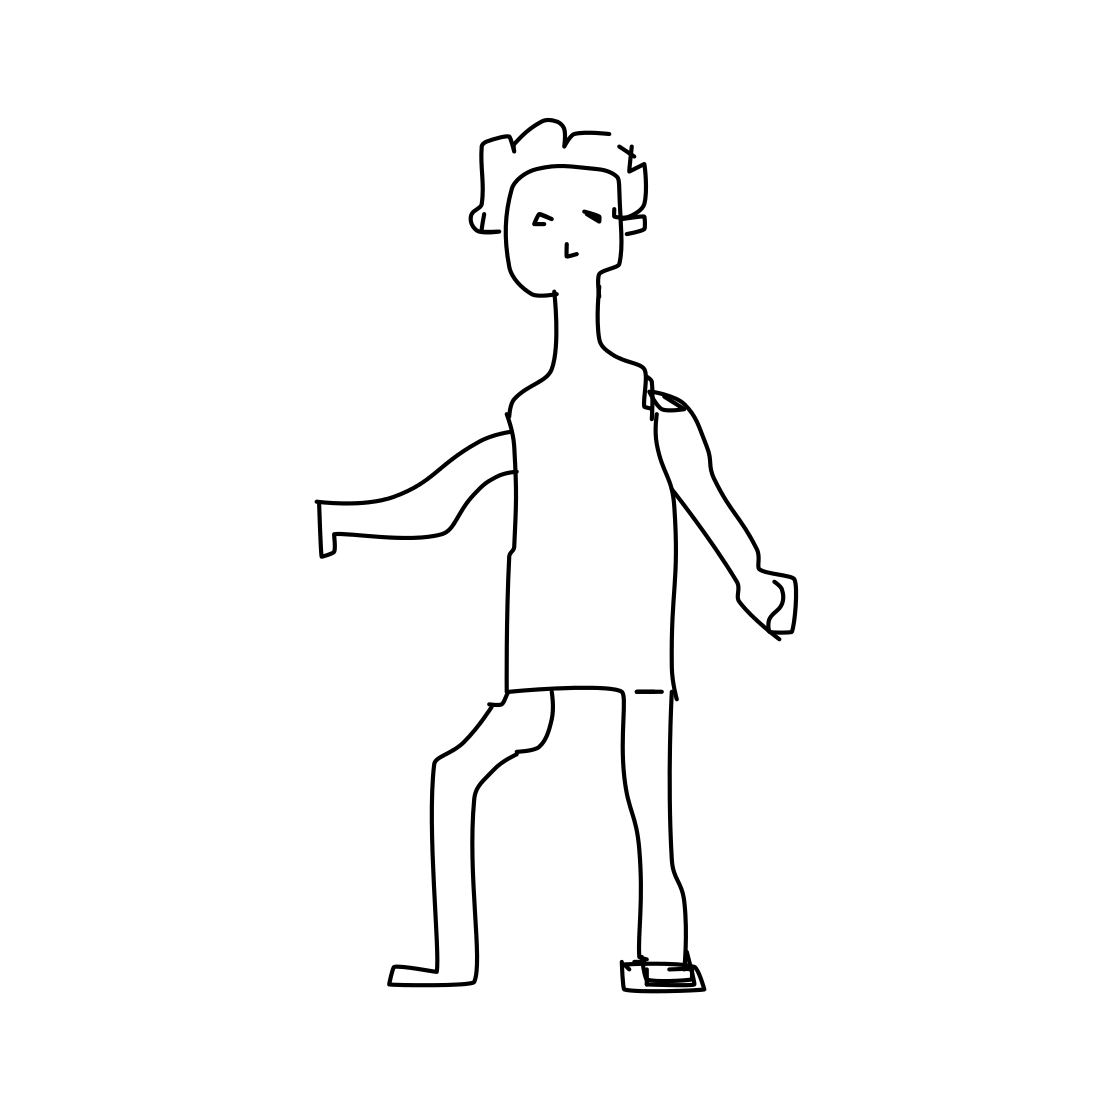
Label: person walking